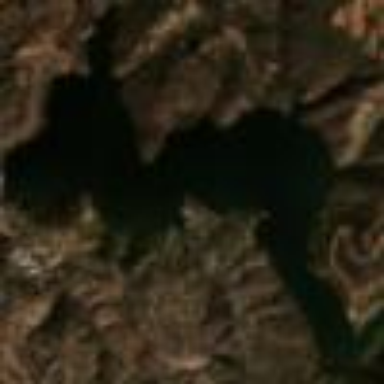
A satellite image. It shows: Reservoir.